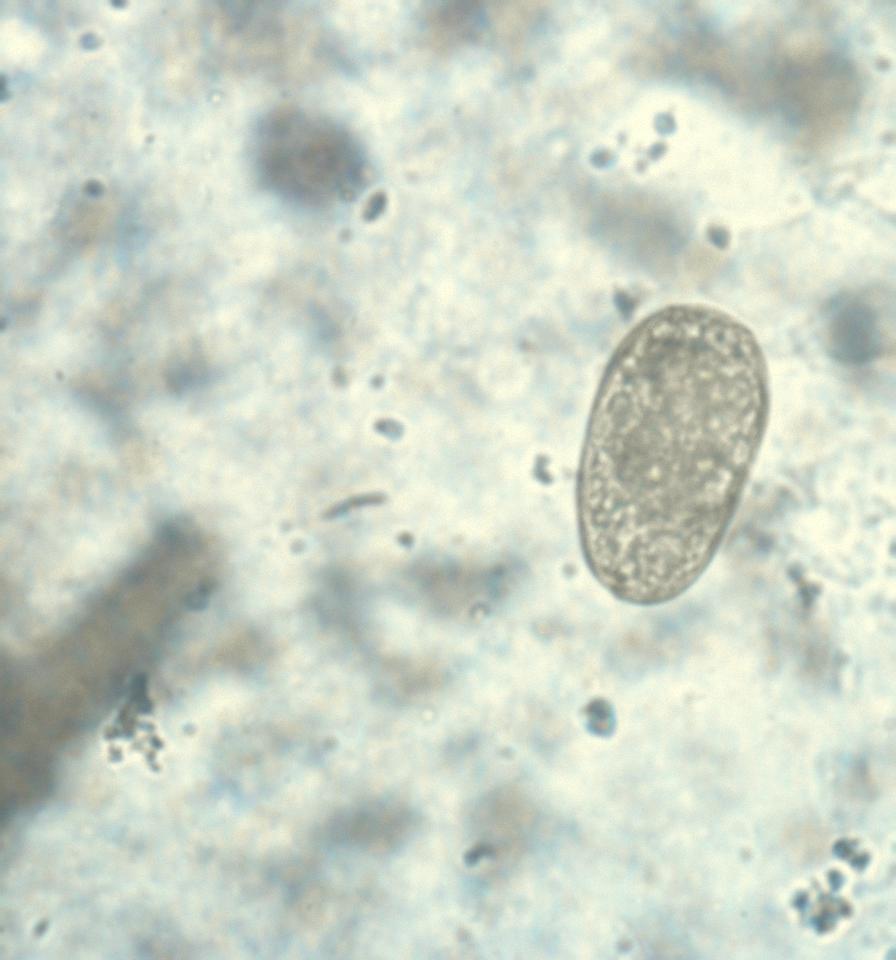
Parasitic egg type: Paragonimus spp